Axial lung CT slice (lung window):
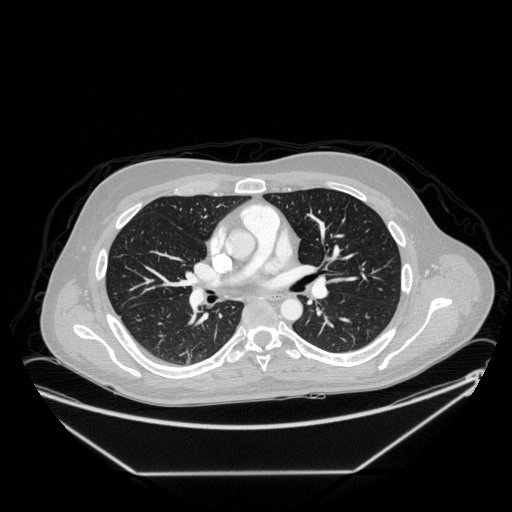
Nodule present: no